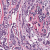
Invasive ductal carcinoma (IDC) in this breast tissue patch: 1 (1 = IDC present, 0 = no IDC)